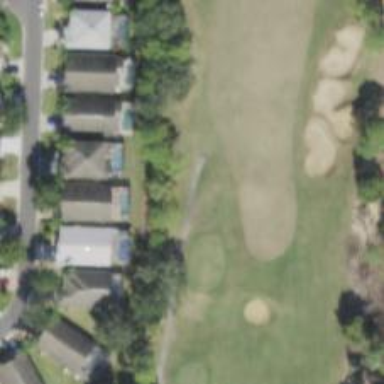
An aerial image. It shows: Pathway for golfing.